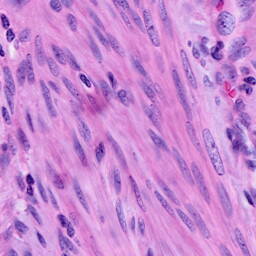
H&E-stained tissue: Cervix